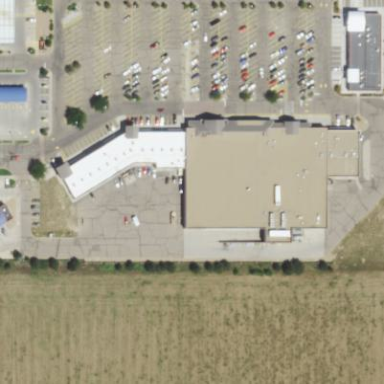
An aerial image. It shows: Supermarket building.